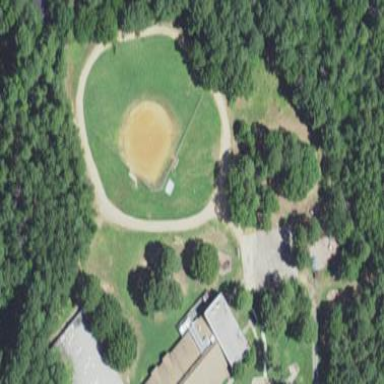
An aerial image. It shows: Baseball pitch for leisure and sports activities.